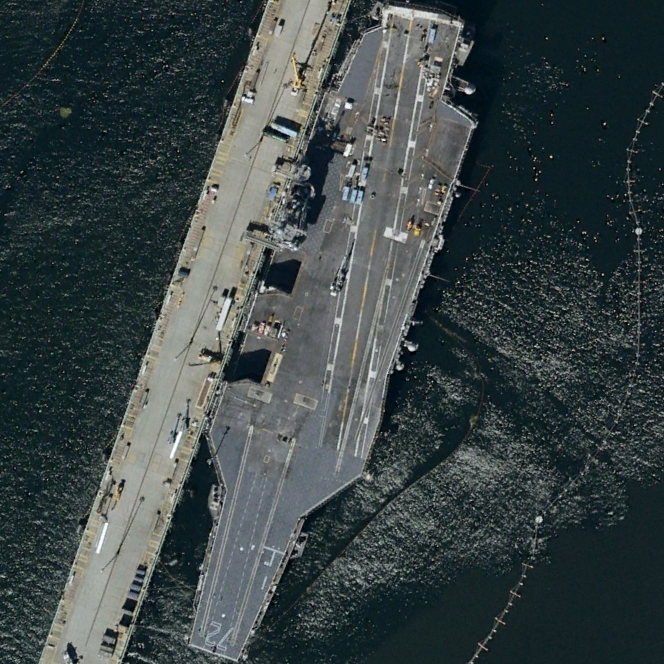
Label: aircraft_carrier